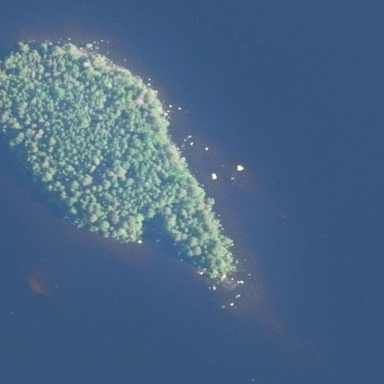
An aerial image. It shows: Islet.